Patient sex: M
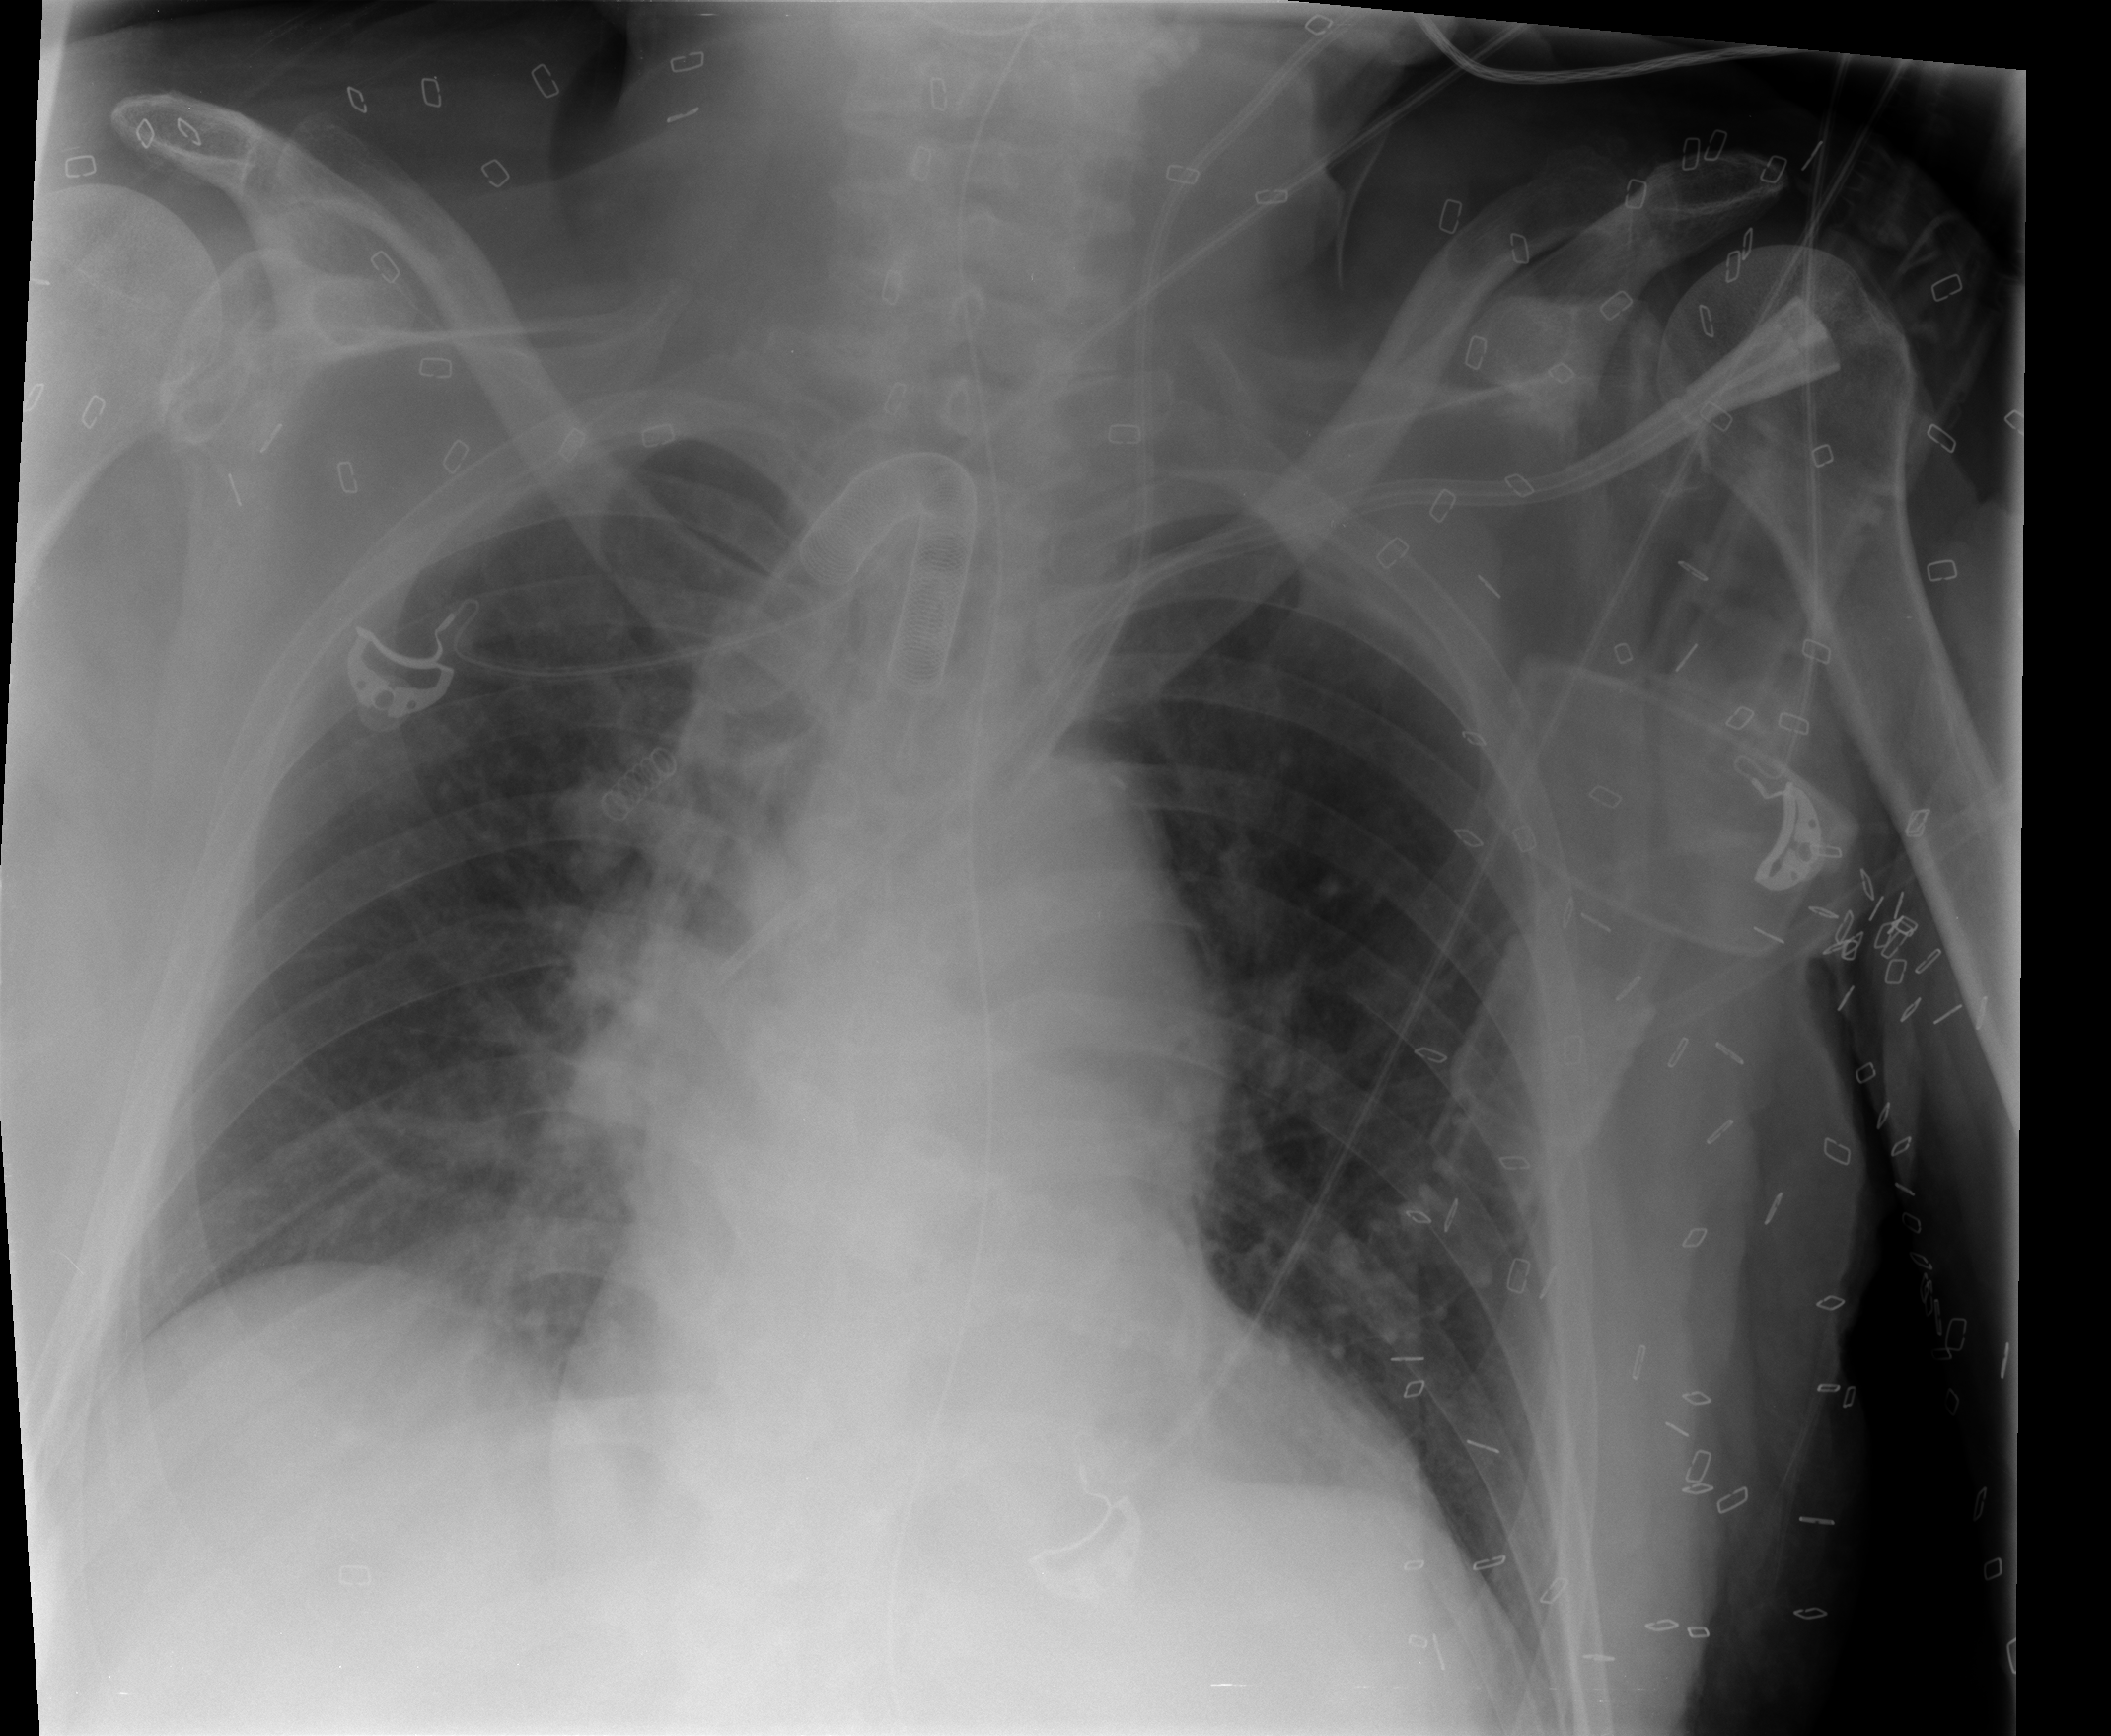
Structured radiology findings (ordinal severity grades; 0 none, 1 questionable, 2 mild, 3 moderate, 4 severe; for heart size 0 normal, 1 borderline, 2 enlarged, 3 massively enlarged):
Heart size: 1
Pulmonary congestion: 2
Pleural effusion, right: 0
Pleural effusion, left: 0
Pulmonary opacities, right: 0
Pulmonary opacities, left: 0
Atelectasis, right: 0
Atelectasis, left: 0